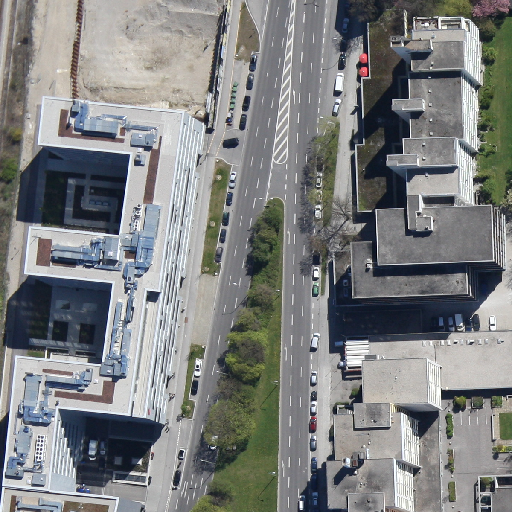
Referring expression: car in the parking area